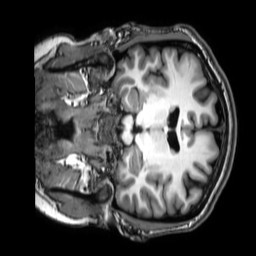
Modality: T1w
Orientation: coronal
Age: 32
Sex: female
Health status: healthy
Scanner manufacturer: philips
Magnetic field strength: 3 T
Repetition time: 0.009 s
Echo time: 0.003996 s